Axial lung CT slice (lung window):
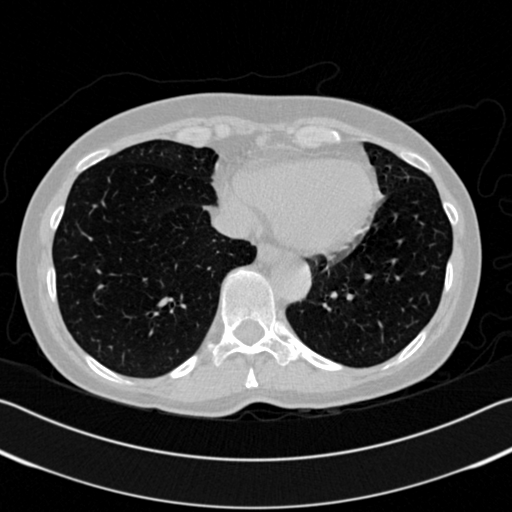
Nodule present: no